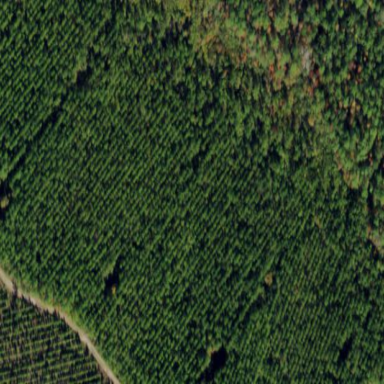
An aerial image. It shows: Forest area predominantly covered with needle-leaved trees.